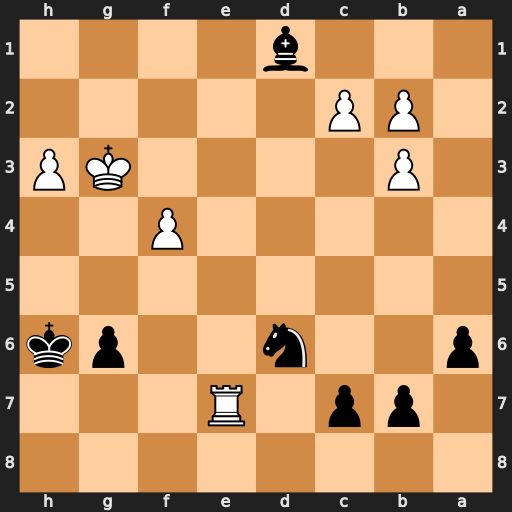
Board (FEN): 8/1pp1R3/p2n2pk/8/5P2/1P4KP/1PP5/3b4
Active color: b
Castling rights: -
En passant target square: -
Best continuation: Nf5+ Kf2 Nxe7